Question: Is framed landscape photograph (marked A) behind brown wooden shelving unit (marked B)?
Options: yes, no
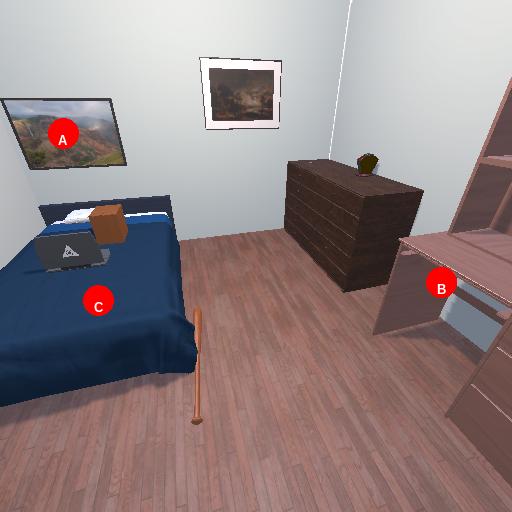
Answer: yes